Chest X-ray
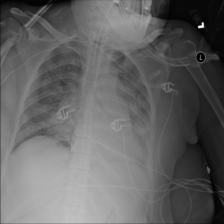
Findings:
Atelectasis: negative
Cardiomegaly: negative
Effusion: negative
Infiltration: negative
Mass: negative
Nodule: negative
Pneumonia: negative
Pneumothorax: negative
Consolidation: negative
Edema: negative
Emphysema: negative
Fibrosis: negative
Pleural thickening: negative
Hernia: negative